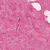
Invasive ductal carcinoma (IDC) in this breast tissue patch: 0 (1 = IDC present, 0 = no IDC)